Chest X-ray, PA view. Patient: 59 years old, sex F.
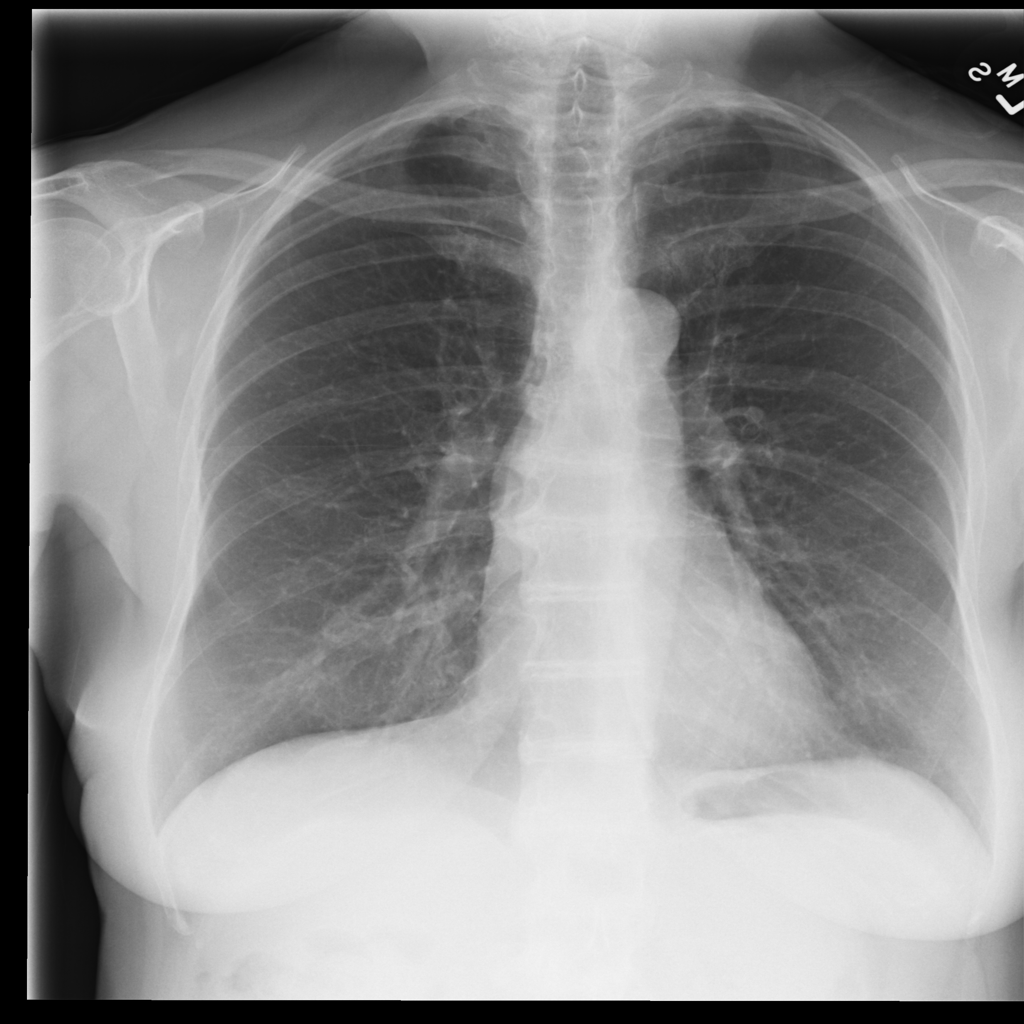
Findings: No Finding